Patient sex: F
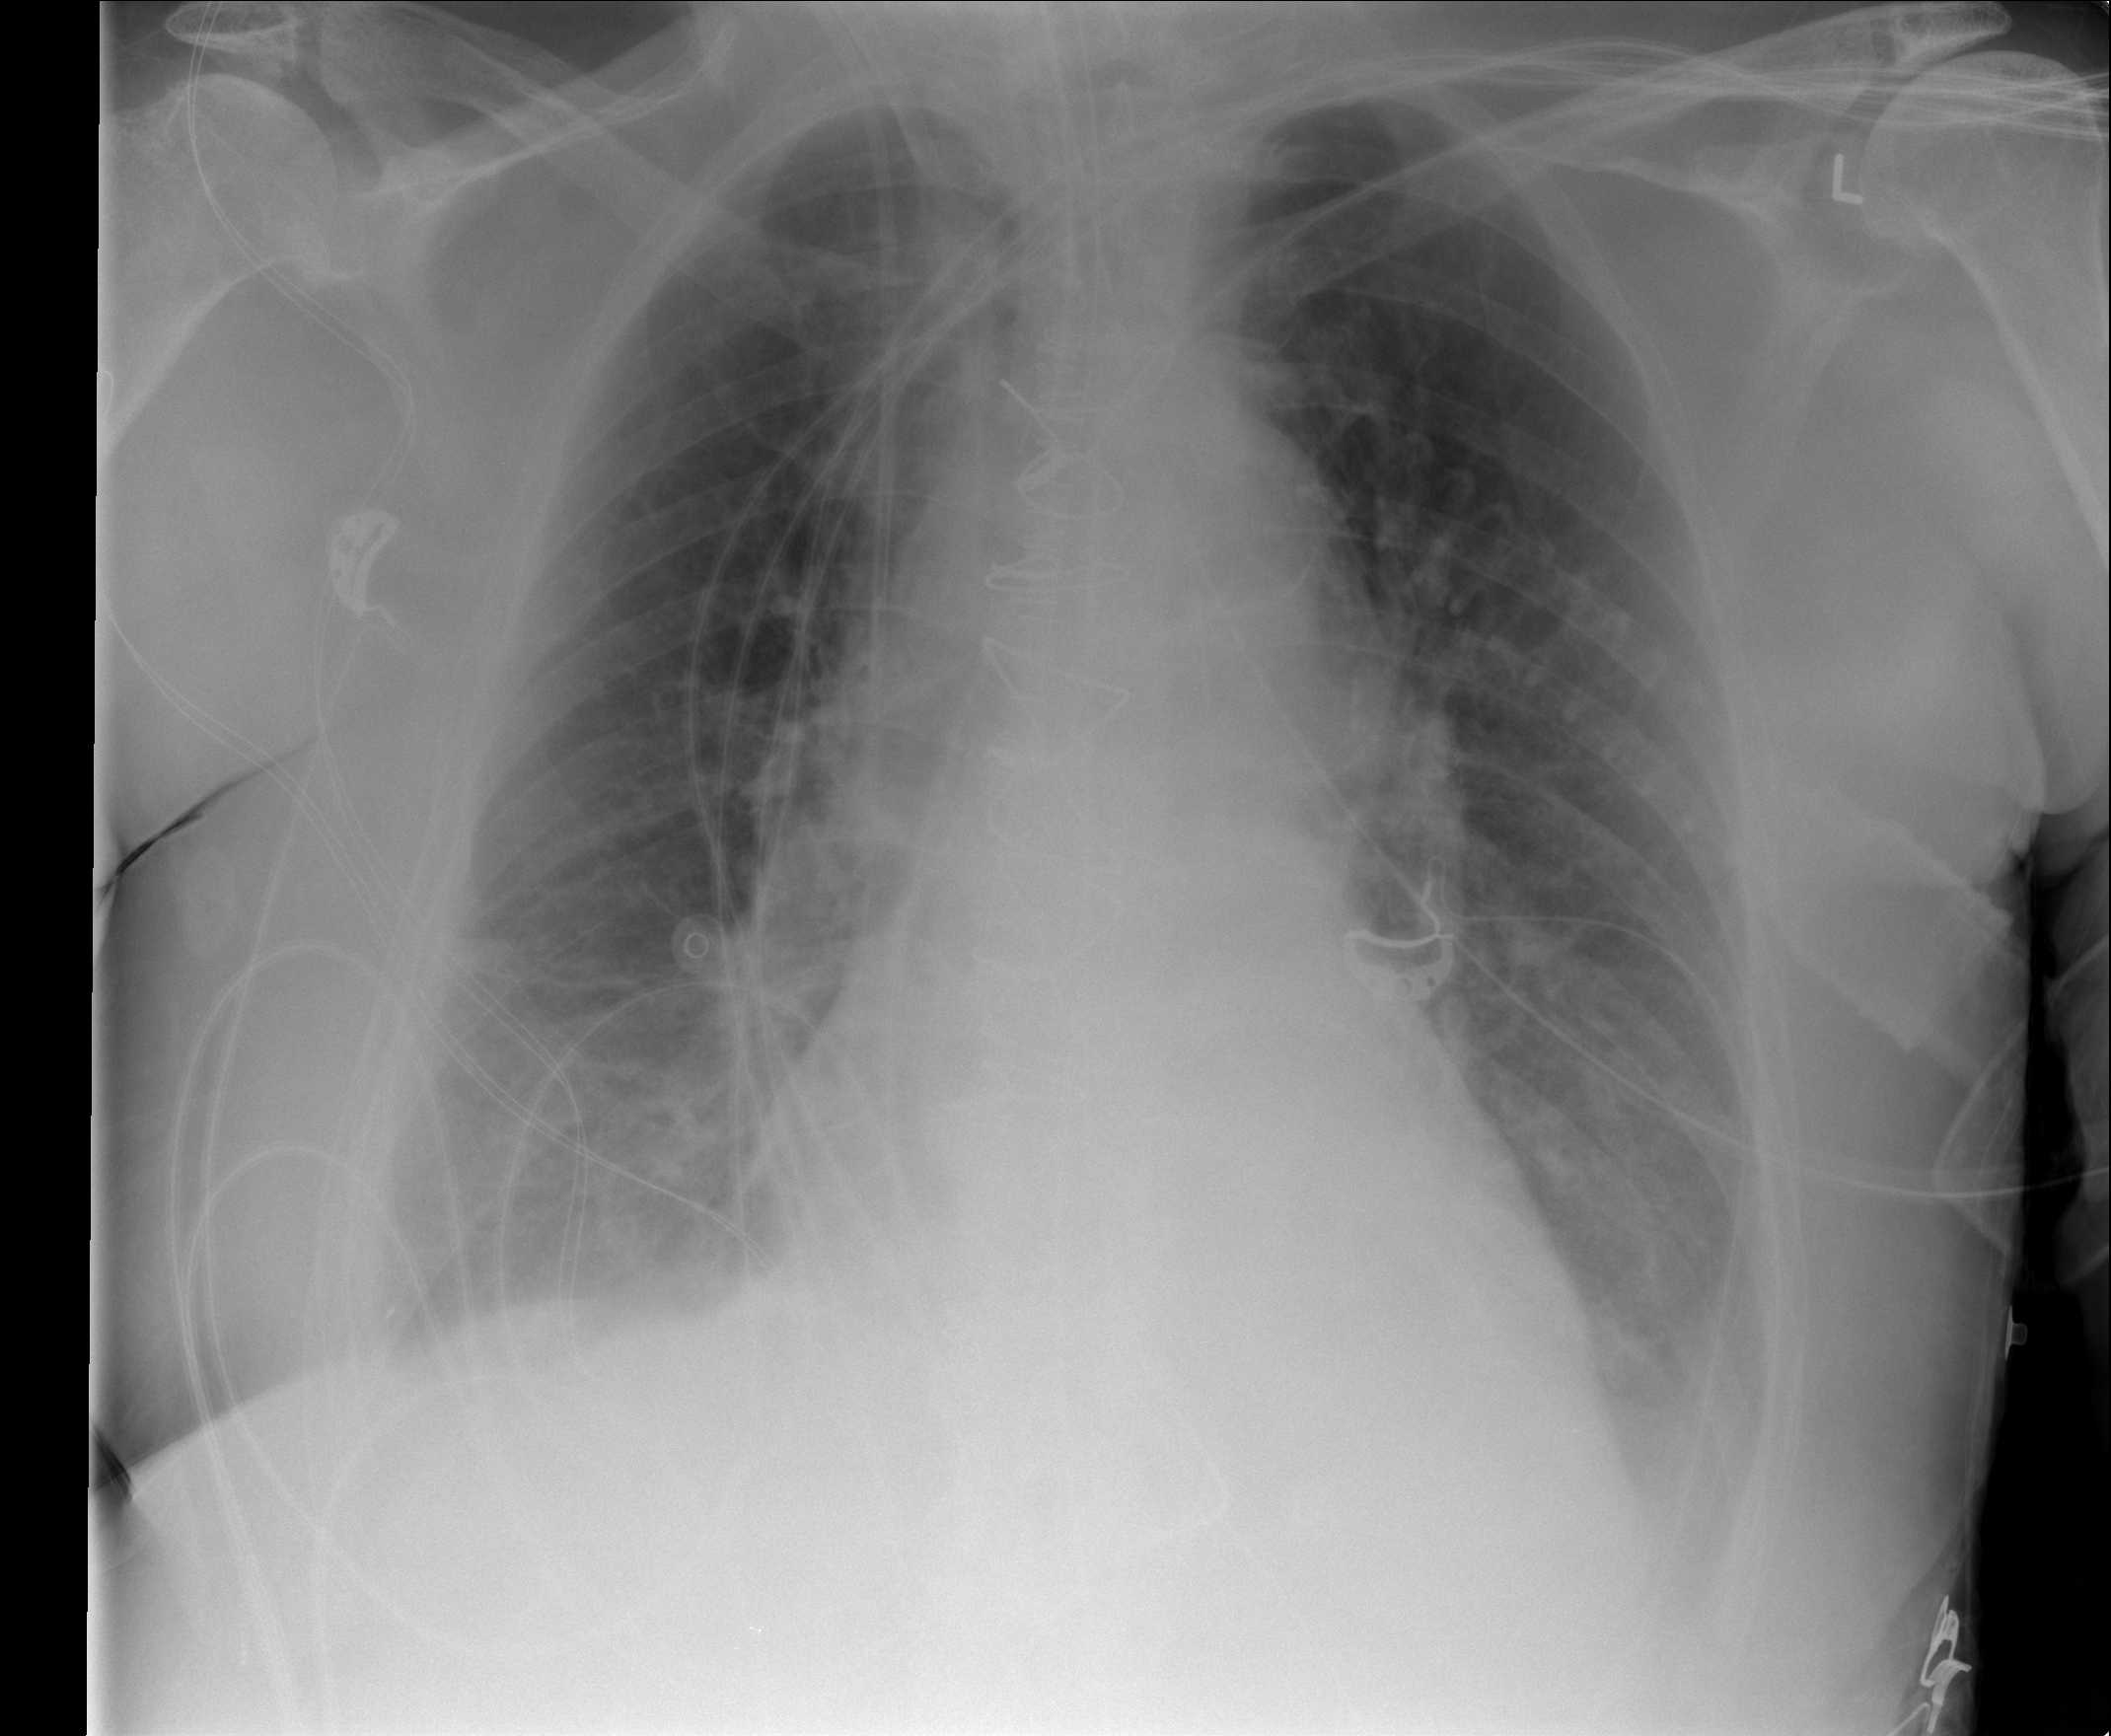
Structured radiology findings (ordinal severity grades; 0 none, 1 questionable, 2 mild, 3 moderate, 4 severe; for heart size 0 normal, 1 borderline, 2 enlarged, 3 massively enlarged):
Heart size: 2
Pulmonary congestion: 2
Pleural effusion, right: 1
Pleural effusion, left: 0
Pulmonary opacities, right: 0
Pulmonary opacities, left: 0
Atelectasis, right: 2
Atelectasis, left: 0